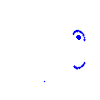
Particle: pion